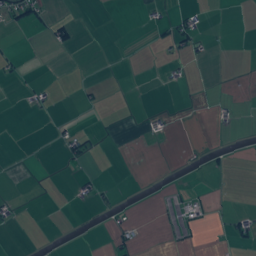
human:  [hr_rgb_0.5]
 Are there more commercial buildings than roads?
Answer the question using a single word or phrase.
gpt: no

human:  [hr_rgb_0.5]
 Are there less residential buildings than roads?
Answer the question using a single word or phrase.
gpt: no

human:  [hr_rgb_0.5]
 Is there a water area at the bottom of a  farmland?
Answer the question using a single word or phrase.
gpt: yes

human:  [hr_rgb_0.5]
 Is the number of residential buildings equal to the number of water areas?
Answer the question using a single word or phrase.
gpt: no

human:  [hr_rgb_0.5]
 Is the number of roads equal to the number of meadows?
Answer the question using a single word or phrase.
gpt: no

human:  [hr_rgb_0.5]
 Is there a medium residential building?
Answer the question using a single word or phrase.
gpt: yes

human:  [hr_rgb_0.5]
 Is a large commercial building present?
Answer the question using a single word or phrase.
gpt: no

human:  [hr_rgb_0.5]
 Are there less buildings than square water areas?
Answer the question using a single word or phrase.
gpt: no

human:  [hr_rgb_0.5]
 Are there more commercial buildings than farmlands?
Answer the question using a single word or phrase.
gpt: no

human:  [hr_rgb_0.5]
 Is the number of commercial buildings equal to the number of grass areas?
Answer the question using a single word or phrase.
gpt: no

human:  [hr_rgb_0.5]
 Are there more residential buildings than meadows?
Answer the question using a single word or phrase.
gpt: yes

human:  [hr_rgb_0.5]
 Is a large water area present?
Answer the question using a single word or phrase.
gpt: yes

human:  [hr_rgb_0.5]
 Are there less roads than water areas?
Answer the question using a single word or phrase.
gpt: no

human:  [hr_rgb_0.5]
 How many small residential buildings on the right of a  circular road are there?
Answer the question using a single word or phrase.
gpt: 0

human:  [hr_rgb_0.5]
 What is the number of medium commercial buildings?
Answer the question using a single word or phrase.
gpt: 0

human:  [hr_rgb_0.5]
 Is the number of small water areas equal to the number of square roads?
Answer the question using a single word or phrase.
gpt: no

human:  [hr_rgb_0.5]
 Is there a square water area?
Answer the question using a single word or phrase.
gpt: yes

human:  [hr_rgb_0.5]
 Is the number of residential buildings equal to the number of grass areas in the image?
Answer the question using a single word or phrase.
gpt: no

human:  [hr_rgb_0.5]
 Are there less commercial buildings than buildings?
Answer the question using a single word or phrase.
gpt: yes

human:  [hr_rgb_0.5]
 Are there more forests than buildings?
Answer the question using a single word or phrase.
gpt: no

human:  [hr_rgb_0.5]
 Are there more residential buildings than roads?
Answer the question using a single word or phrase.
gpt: yes

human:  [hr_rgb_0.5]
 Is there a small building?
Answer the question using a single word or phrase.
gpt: yes

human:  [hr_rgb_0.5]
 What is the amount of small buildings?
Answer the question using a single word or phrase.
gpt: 115

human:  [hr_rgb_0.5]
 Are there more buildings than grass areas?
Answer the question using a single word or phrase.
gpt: no

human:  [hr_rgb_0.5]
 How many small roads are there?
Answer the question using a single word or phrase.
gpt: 49

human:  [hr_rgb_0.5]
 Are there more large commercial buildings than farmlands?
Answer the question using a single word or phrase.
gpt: no

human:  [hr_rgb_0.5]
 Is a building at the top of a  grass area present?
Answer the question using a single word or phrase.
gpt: yes

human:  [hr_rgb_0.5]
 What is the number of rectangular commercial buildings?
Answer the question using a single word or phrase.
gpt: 0

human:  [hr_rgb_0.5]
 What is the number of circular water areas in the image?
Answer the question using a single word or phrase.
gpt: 2

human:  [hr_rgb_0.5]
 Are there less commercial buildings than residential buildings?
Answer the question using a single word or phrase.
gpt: yes

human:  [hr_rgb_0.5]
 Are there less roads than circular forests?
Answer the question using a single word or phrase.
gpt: no

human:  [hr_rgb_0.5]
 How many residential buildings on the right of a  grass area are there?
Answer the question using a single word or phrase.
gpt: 127

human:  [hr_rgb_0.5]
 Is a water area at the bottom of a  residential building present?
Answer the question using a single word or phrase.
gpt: yes

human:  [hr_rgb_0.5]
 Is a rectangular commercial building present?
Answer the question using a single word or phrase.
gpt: no

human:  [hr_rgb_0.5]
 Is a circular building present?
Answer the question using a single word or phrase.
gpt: yes

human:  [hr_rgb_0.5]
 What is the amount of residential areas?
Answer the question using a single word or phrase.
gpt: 4